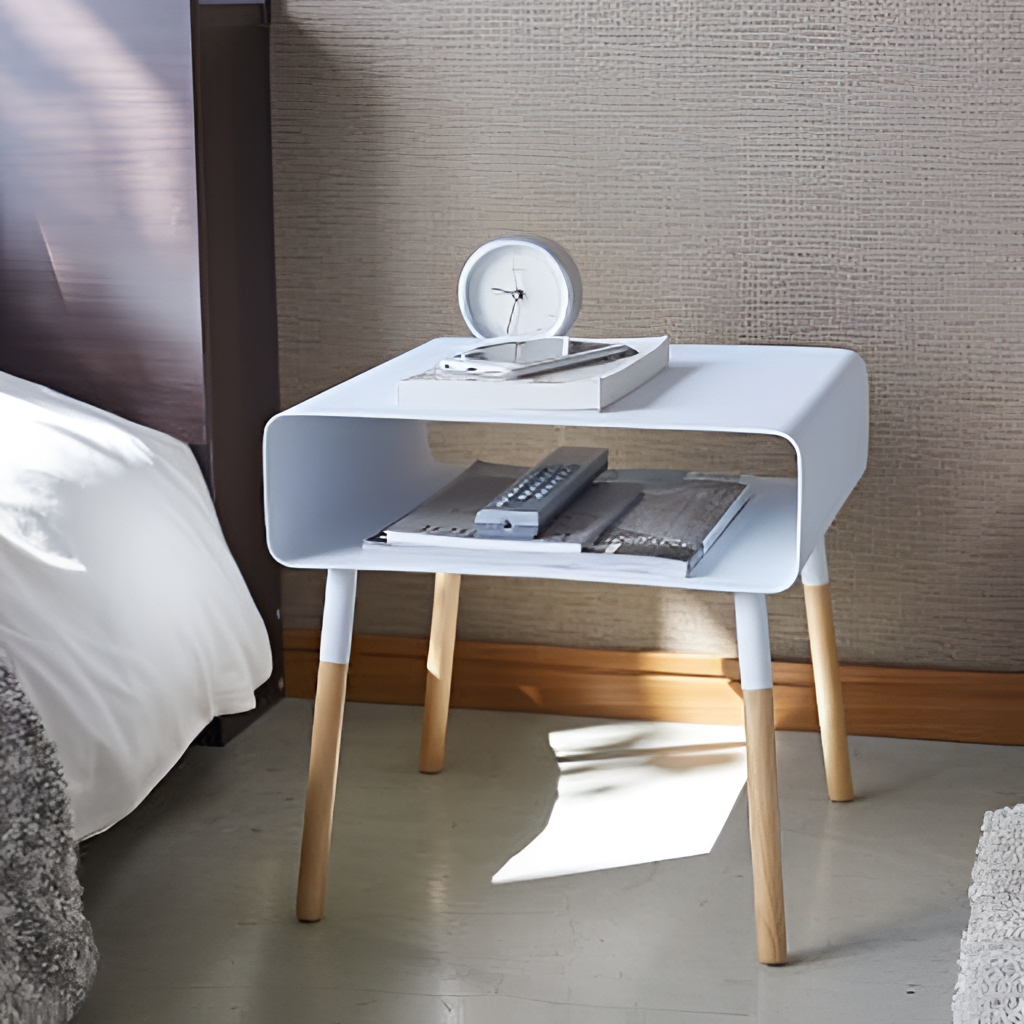
white wood and metal side table, living room, modern, concrete flooring, with smooth pattern, wallpaper wallpaper, with solid pattern